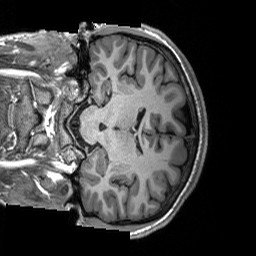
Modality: T1w
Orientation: coronal
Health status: ill
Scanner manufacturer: siemens
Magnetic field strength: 3 T
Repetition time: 2.3 s
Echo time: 0.00226 s